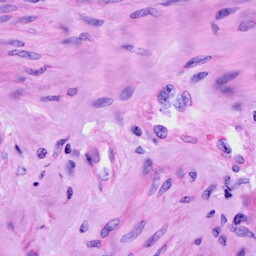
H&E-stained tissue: Cervix